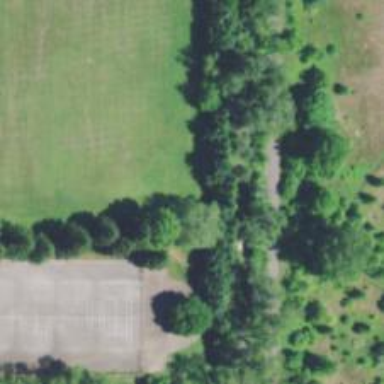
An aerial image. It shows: Disc golf hole.